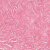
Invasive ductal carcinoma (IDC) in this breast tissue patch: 0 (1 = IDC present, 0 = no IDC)